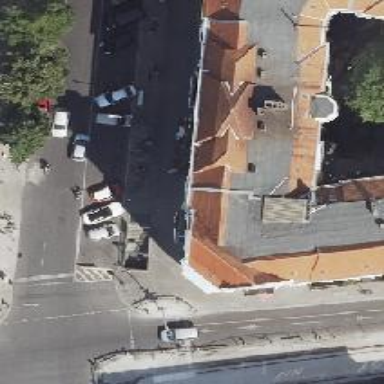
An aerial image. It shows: Subway entrance.